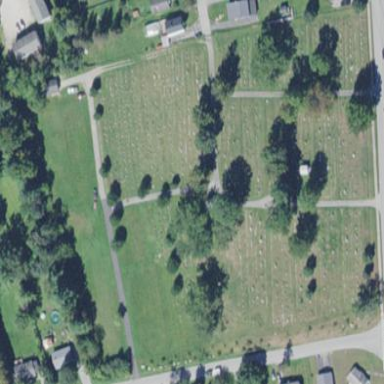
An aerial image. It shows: Cemetery.